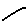
Label: line